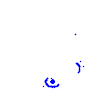
Particle: proton